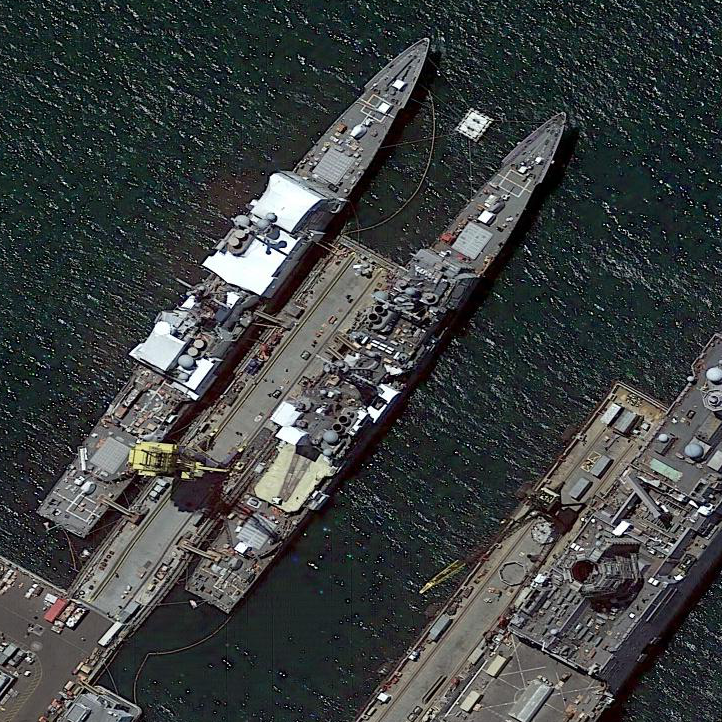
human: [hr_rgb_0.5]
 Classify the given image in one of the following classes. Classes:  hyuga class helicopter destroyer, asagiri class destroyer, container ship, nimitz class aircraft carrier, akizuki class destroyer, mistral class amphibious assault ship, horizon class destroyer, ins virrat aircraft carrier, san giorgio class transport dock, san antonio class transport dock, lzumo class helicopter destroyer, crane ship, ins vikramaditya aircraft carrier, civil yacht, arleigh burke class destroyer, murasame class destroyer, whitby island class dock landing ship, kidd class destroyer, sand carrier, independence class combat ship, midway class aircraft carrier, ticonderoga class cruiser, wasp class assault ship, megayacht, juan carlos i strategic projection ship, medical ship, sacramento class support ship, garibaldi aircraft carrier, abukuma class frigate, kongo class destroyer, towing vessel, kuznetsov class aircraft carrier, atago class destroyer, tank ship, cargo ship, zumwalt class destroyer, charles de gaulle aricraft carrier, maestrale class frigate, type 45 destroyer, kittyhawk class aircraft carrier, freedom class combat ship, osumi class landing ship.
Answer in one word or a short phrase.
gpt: Ticonderoga class cruiser